Interaction volume radius: 10 \u00c5
Interaction volume height: 25 \u00c5
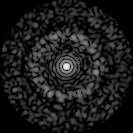
Disorder parameter: 0.8443